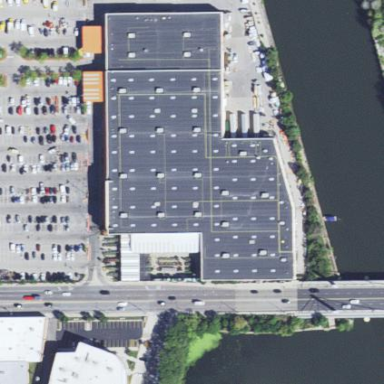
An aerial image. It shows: Retail building with flat roof.